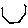
Label: hexagon